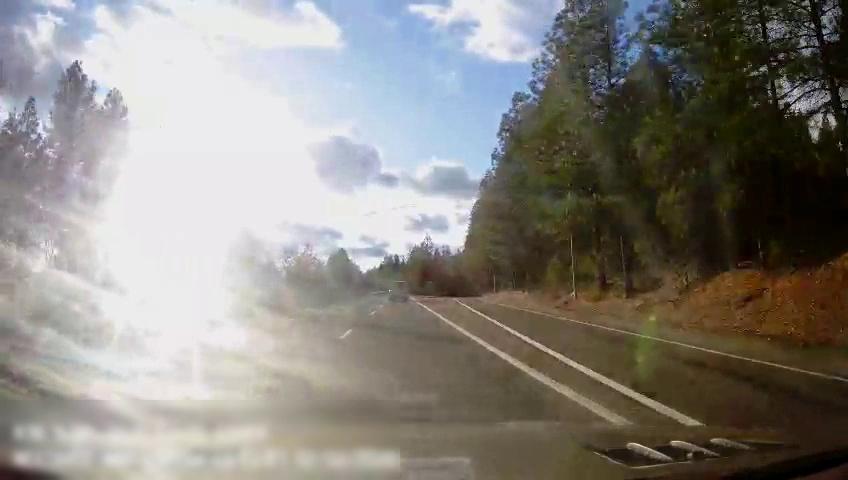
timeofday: Day
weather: Sunny
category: Drivable Space
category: Vehicles | Van
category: Lanes | Alternate Lane
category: Lanes | Current Lane
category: Lanes | Current Lane
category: Lanes | Alternate Lane
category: Lanes | Alternate Lane